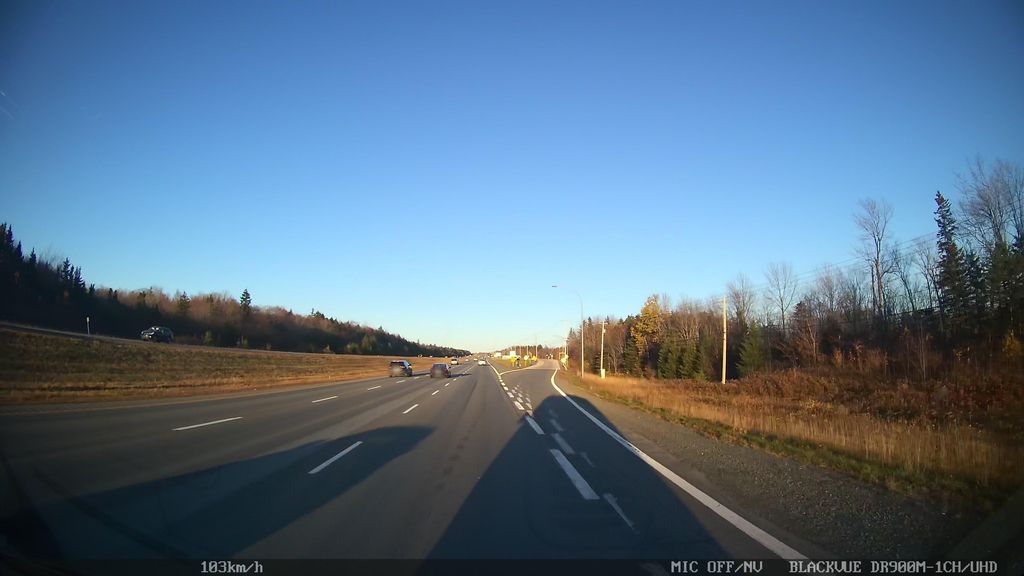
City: halifax